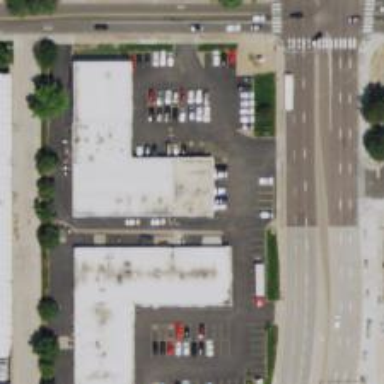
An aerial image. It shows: Convenience shop.